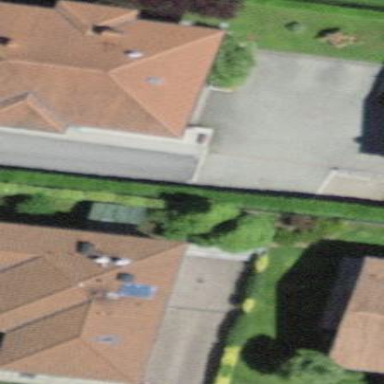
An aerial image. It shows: Detached building.